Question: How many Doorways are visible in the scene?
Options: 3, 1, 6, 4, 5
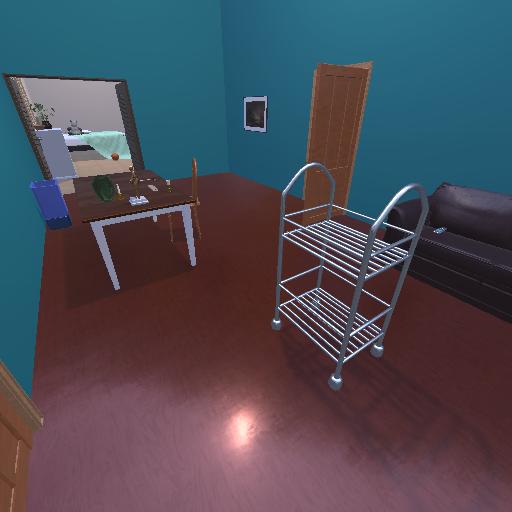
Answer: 3